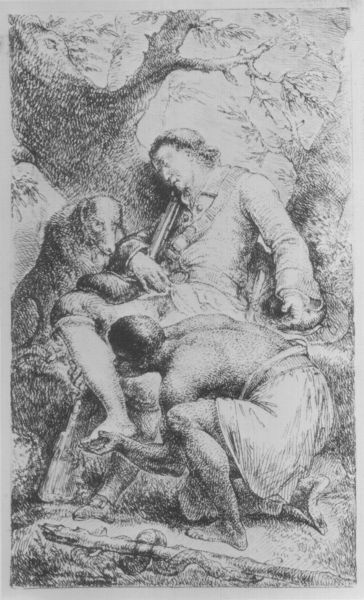
Titel: Ein Neger saugt seinem englischen Herrn das Schlangengift aus der Wunde
Künstler: Bernhard Rode
Standort: Kiel
Institution: Kunsthalle zu Kiel der Christian-Albrechts-Universität
Schlagwörter: baum, blätter, felsen, fuß, mann, nackt, schlaf, umhang, weiß, wunde, bäume, frauen, landschaft, menschen, sitzen, frau, grau, hintergrund, männer, rücken, schwarz, skizze, szene, zeichnung, gras, hund, tier, tuch, wiese, rock, alt, hemd, hose, jacke, arme, barock, diener, stein, tod, tot, ast, mantel, reich, wald, stock, bein, füße, kuss, liegen, schlafen, stab, fels, grafik, graphik, rast, figuren, sturm, muskeln, granit, wade, oberkörper, neger, lendentuch, kohle, barfuß, druck, schwarz-weiß, radierung, stich, schwert, knien, soldat, verletzt, waffe, schlange, bleistift, arzt, entwurf, fürst, jagd, afrikaner, dunkelhäutig, schwarzer, sklave, jäger, gewehr, jagdhund, schmerz, unfall, müde, eiche, flinte, aufklärung, verletzung, verwundet, bär, schlafender, preussen, biss, schamane, doktor, pusten, vorzeichnung, mediziner, stick, rohde, versorgen, verletzter, hüfttuch, gift, schlangenbiss, robinson, saugen, medizinmann, massage, hilfestellung, jagdpause, setsam, ld, d, robinson crusoe, freitag, sgras, aussaugen, vermundet